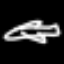
Label: airplane